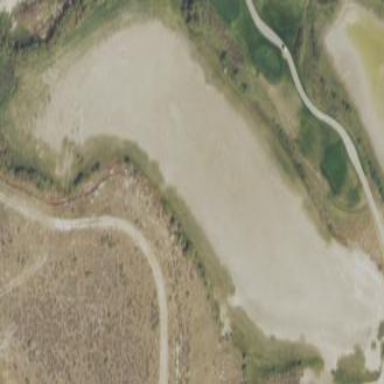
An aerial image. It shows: Golf bunker filled with natural sand.